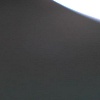
Label: space